Question: I want to make a popup type of layer on the iPhone 4. Is that possible? Like in this screenshot:

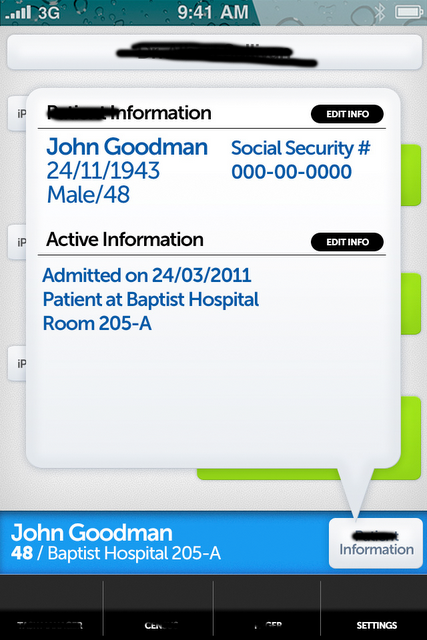
Answer: On the iPad, you can use the built in UIPopoverController to achieve a very similar control. There is no built in control that shows like a popover in the iPhone. You will either have to create your own or use a different control.
There is an open source Popover for iPhone. I've never used it but I think it will fulfil your needs: <URL>